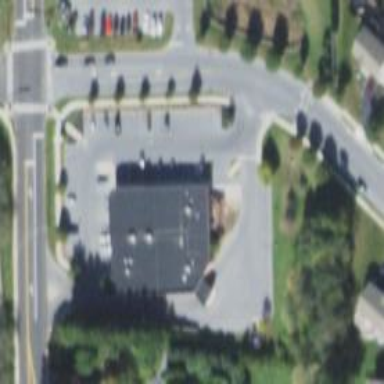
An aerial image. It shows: Pharmacy providing healthcare services.